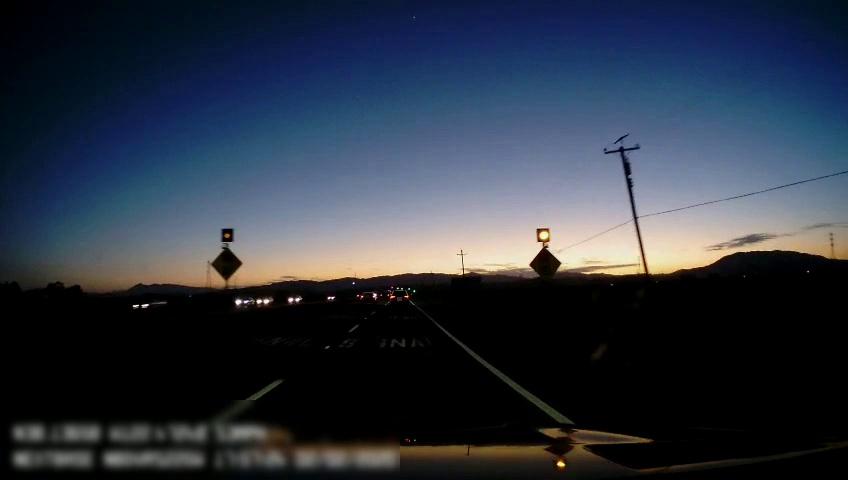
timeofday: Dusk/Dawn/Twilight
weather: Sunny
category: Drivable Space
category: Vehicles | Car
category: Vehicles | Car
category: Vehicles | Car
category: Vehicles | Car
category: Vehicles | Car
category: Vehicles | SUV
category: Vehicles | SUV
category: Lanes | Current Lane
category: Lanes | Current Lane
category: Traffic | Signs
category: Traffic | Signs
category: Traffic | Lights
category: Traffic | Lights